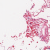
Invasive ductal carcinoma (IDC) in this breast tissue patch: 0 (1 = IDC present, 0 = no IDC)